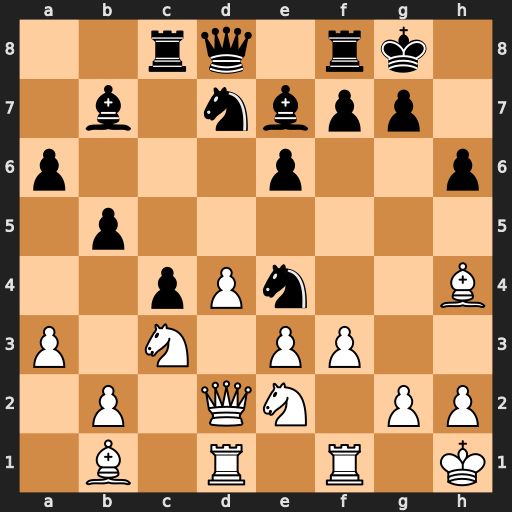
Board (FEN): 2rq1rk1/1b1nbpp1/p3p2p/1p6/2pPn2B/P1N1PP2/1P1QN1PP/1B1R1R1K
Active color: w
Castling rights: -
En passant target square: -
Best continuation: Bxe4 Bxh4 Bxb7